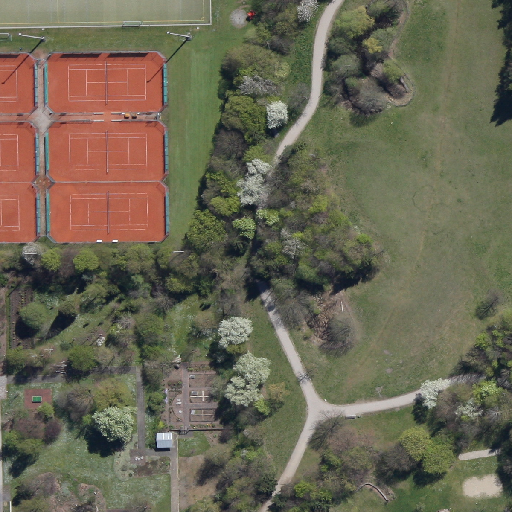
Referring expression: sidewalk along with tree